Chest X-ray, AP view. Patient: 87 years old, sex M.
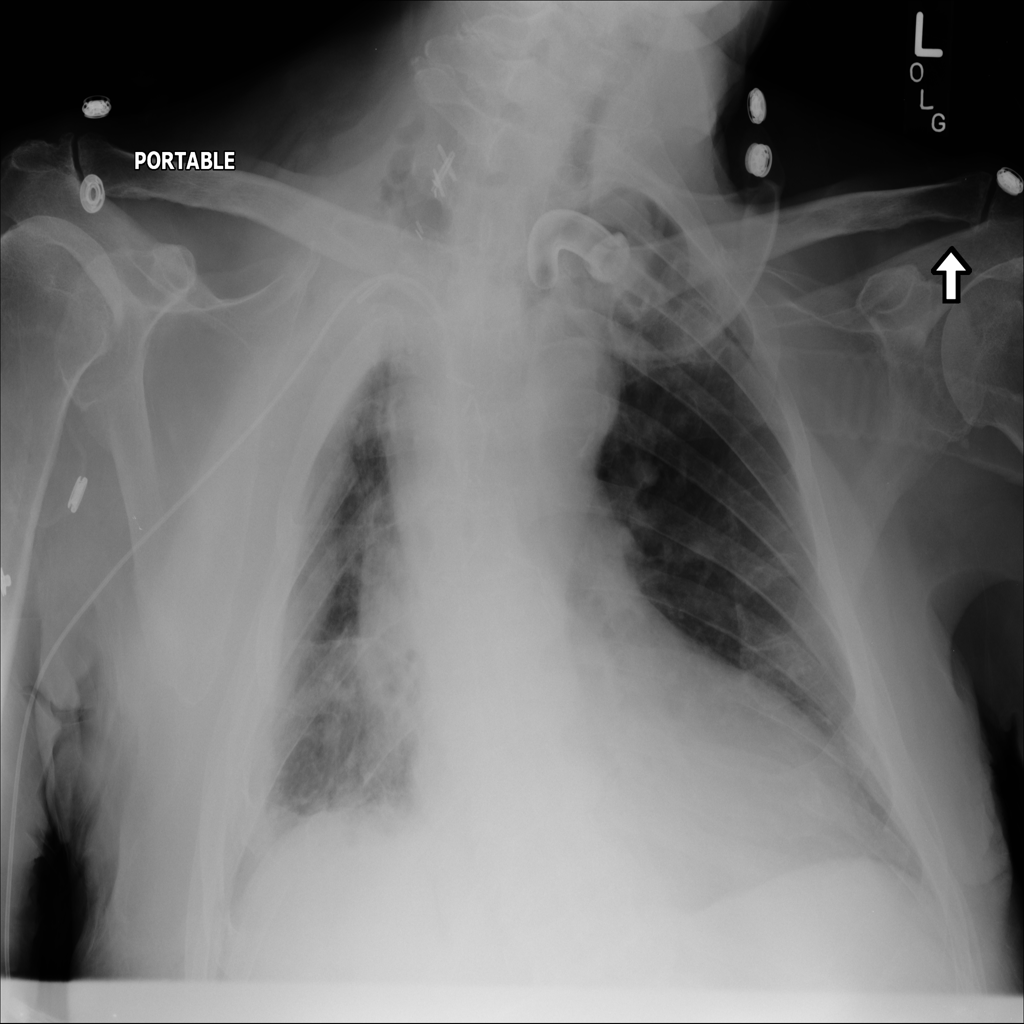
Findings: Mass